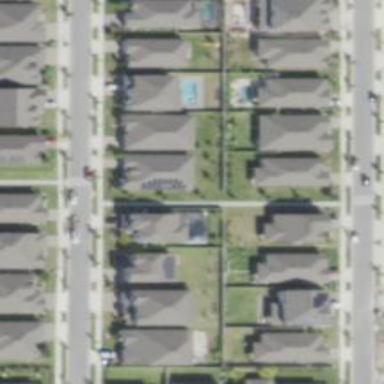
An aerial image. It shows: Sidewalk.